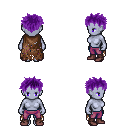
a pixel art fantasy rpg character, female body template, dark elf, purple skin, brown tattered cape, magenta pants, purple bedhead hairstyle, maroon shoes, four views (front, back, left, right), 2x2 character sprite sheet, small pixel art, hard edges, no anti-aliasing